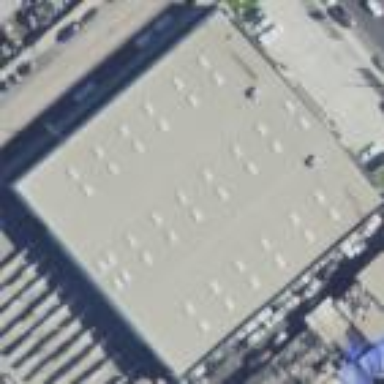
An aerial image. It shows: Industrial building.